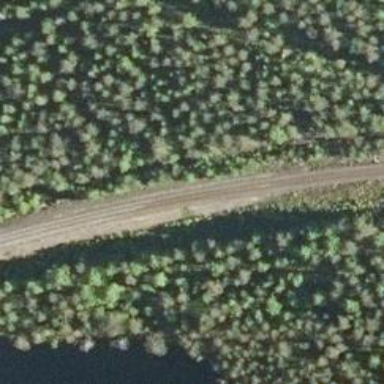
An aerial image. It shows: Continuous rail for railway.